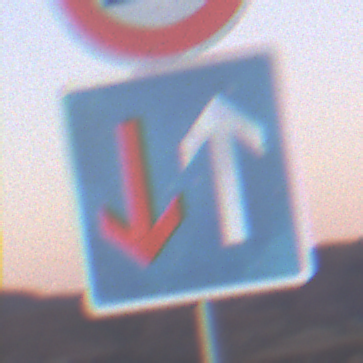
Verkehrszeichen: VorrangVorGegenverkehr
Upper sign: Geschwindigkeit20
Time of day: Dusk
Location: Outdoor (Nature)
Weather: Clear
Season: NotSpecified
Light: Natural